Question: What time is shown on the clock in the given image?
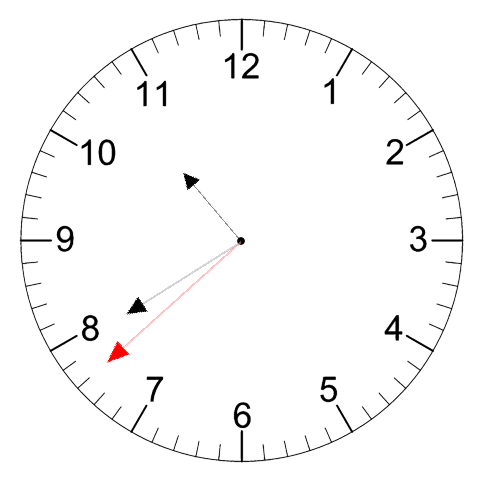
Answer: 10:39:38